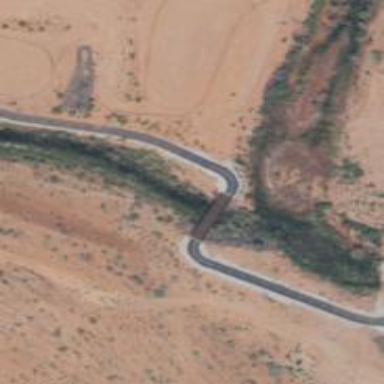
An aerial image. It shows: Path leading to bridge.